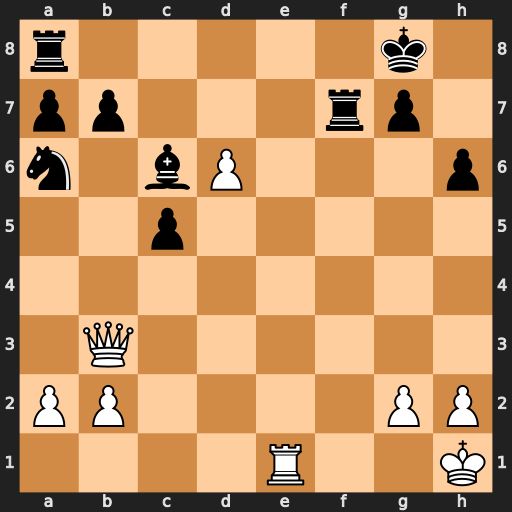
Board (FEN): r5k1/pp3rp1/n1bP3p/2p5/8/1Q6/PP4PP/4R2K
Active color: w
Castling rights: -
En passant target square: -
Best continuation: Re7 Rf8 d7 Bxd7 Rxd7